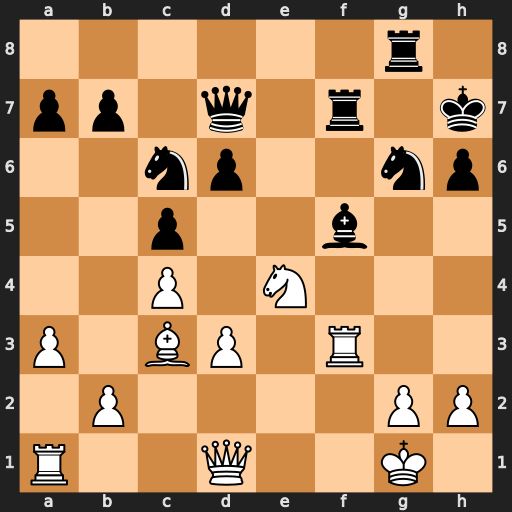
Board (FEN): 6r1/pp1q1r1k/2np2np/2p2b2/2P1N3/P1BP1R2/1P4PP/R2Q2K1
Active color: w
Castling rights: -
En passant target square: -
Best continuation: Ng5+ hxg5 Rh3+ Bxh3 Qh5#